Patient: sex M, age 36
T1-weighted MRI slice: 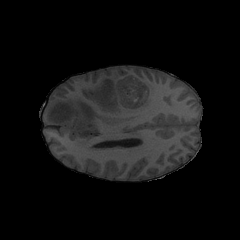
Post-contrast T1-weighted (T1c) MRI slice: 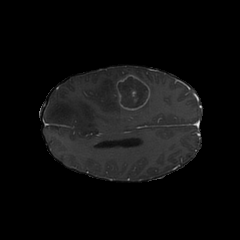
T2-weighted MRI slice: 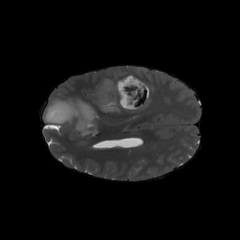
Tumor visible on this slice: yes
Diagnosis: Glioblastoma, IDH-wildtype
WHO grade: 4